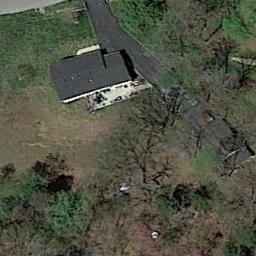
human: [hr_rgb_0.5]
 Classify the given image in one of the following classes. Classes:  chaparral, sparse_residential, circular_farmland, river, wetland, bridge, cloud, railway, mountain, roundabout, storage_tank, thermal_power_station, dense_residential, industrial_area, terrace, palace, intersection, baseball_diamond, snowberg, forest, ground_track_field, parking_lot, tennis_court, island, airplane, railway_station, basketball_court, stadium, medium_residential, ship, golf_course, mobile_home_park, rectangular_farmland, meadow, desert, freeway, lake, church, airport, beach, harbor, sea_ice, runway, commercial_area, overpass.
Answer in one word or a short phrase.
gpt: sparse_residential